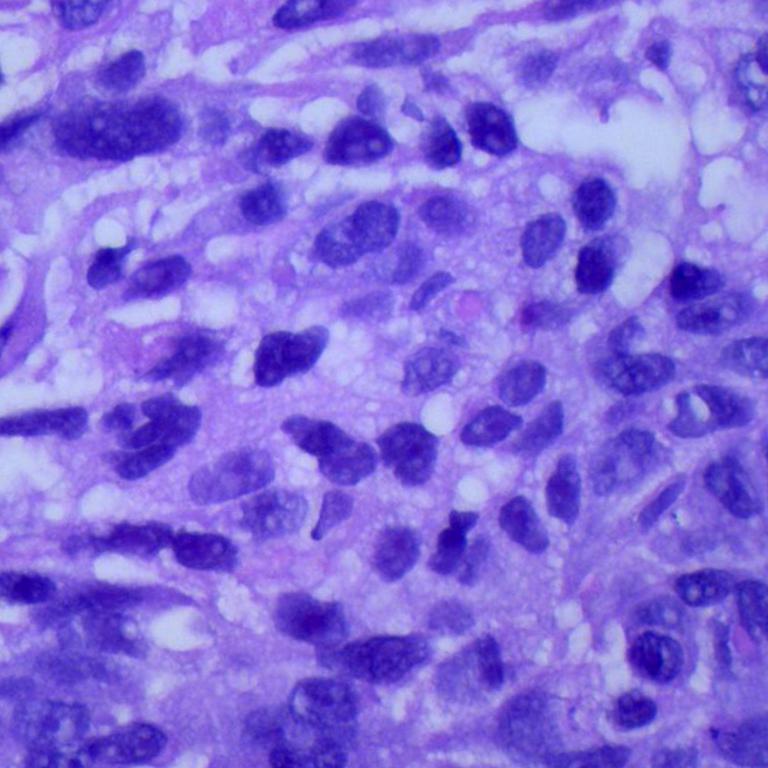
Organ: lung
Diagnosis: squamous carcinomas